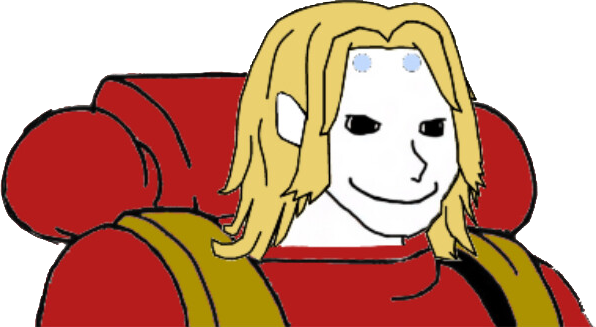
Label: 5_Oomer